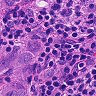
Metastatic tissue present: yes